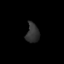
Tissue: skin
Cell type: T cells
Senescence score: 0.867
Nuclear area (px): 244
Mean DAPI intensity: 49.455